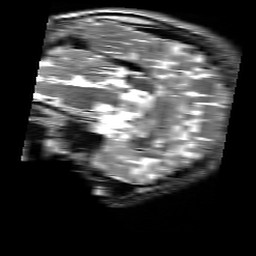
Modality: T2w
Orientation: sagittal
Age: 21
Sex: male
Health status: healthy
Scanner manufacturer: siemens
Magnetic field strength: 3 T
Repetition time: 4.01 s
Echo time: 0.116 s